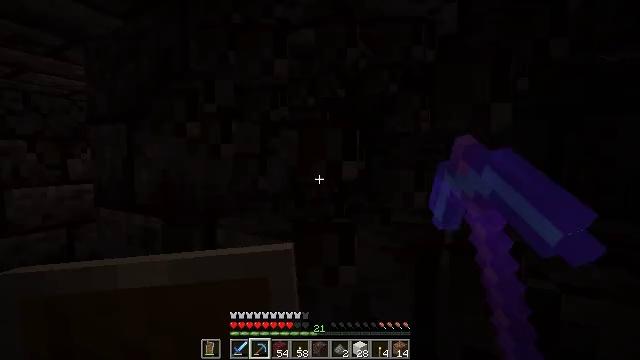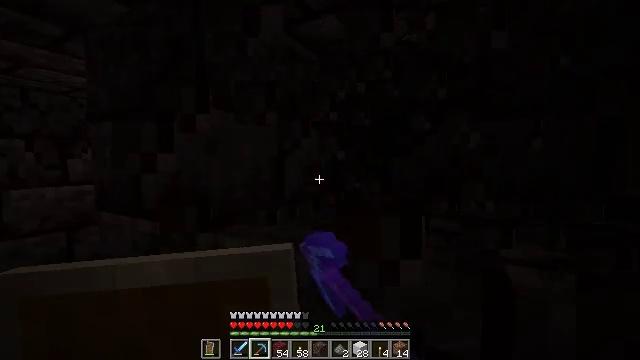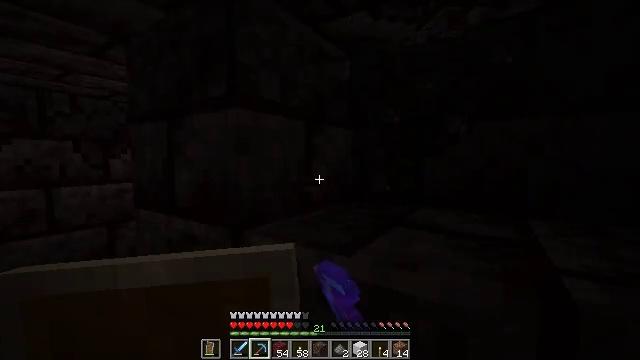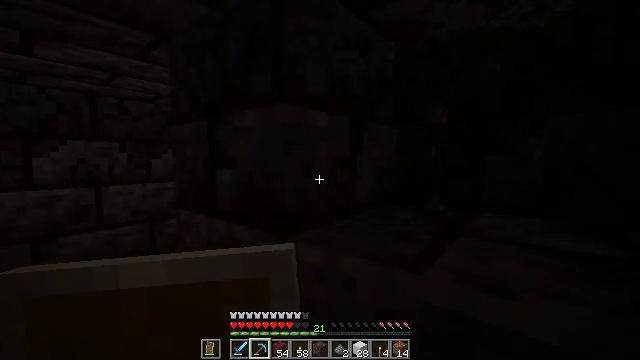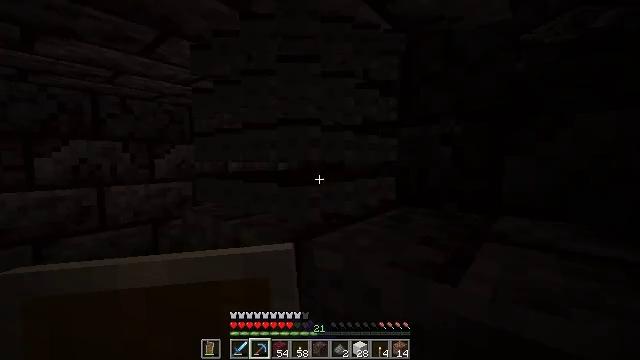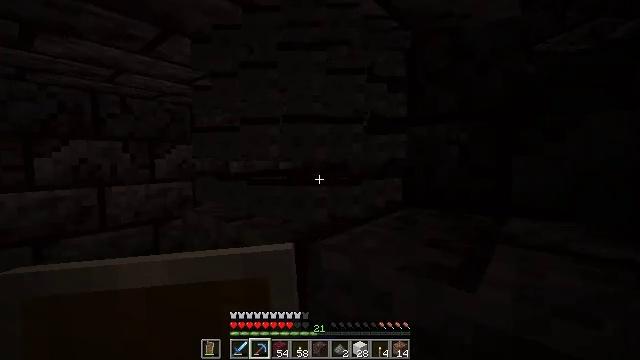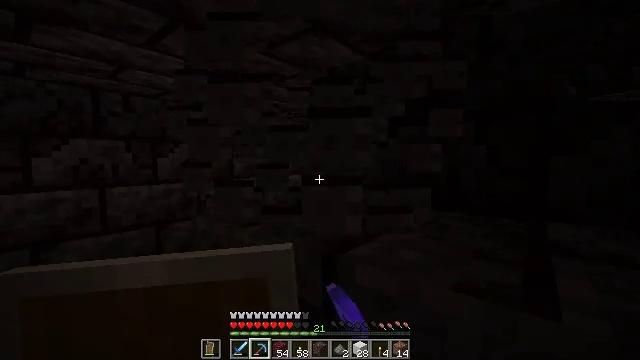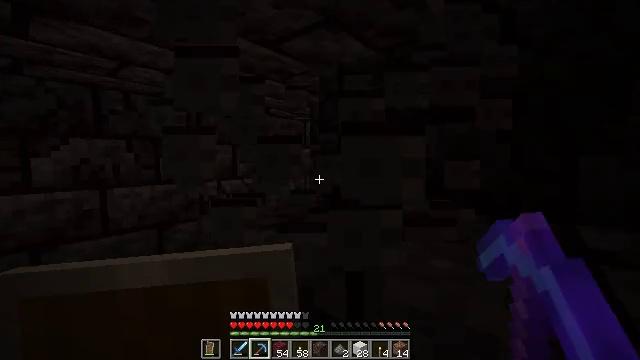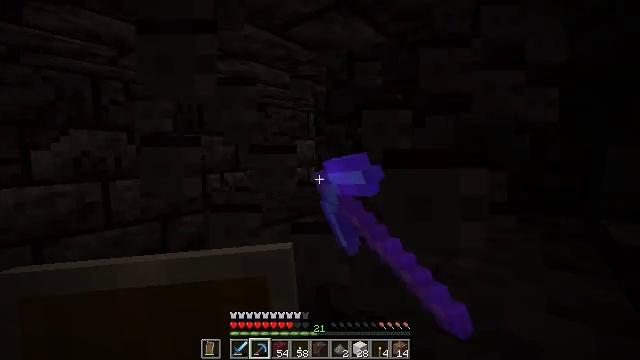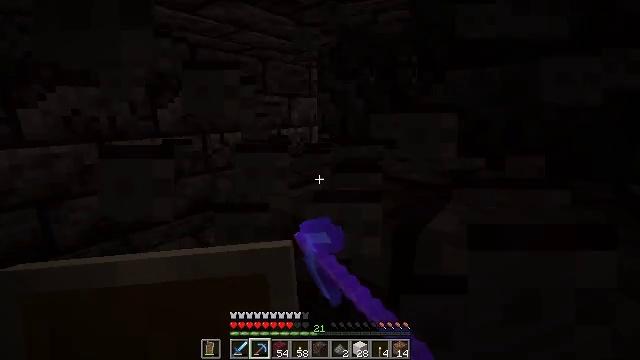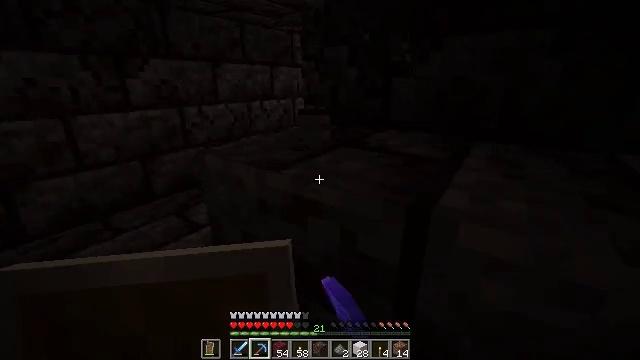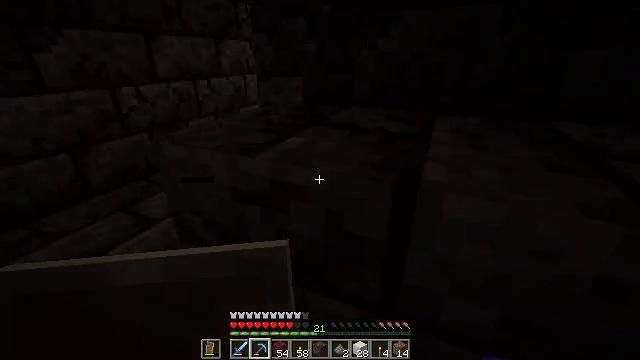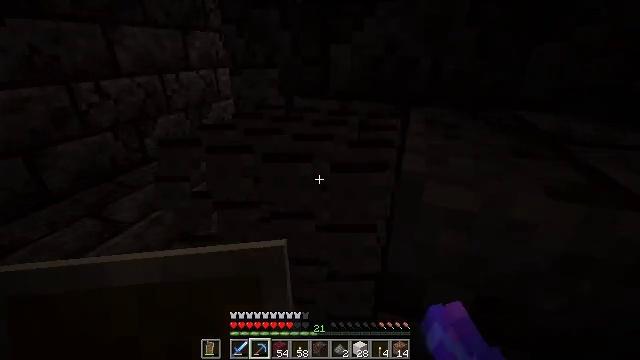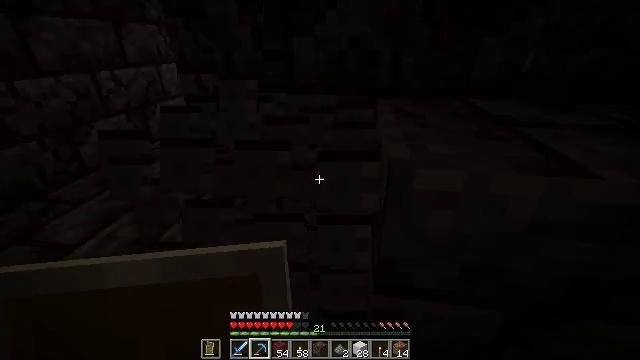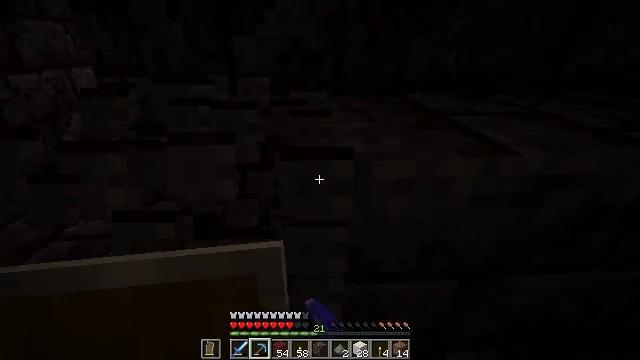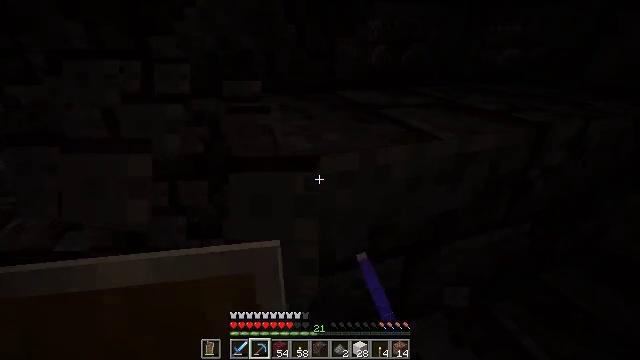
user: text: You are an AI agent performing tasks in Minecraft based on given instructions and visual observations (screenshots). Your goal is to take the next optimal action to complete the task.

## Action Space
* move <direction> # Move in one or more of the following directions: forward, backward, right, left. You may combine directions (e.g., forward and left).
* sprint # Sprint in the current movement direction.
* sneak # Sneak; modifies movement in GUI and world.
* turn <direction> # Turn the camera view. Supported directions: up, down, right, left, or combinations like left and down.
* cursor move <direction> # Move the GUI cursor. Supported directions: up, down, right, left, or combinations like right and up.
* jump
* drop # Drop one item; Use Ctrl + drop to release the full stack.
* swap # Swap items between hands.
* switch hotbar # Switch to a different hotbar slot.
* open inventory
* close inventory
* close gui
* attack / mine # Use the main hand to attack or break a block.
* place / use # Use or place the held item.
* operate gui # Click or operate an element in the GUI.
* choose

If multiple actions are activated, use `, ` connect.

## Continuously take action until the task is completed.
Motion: motion action
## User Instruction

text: Collect polished blackstone bricks by attacking them.
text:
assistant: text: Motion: move forward and move left, sneak, attack / mine
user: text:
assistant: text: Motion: move forward and move left, sneak, turn left, attack / mine
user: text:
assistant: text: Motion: move forward and move left, sneak, turn left, attack / mine
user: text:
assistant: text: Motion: move forward and move left, sneak, attack / mine
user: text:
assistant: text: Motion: move forward and move left, sneak, attack / mine
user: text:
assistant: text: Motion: move forward and move left, sneak, attack / mine
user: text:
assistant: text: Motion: move forward and move left, sneak, attack / mine
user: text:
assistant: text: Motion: move forward and move left, sneak, turn down, attack / mine
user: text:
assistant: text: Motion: move forward and move left, sneak, turn down, attack / mine
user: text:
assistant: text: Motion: move left, sneak, turn right and down, attack / mine
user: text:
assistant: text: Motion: move left, sneak, turn right and down, attack / mine
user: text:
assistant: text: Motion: move left, sneak, turn right and down, attack / mine
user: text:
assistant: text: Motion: move left, sneak, turn right and down, attack / mine
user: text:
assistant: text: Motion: move left, sneak, turn right, attack / mine
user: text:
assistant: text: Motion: move left, sneak, turn right, attack / mine
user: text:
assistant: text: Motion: move right, sneak, turn right, attack / mine
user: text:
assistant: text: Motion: move right, sneak, turn right, attack / mine
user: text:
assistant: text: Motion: move forward and move right, sneak, turn right, attack / mine
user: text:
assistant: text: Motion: move forward and move right, sneak, turn right, attack / mine
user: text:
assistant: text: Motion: move forward and move right, sneak, turn right, attack / mine
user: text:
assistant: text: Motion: move forward and move right, sneak, turn right, attack / mine
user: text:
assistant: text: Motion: move forward and move right, sneak, attack / mine
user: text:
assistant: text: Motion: move forward and move right, sneak, attack / mine
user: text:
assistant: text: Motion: move forward and move right, sneak, attack / mine
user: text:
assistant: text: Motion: sneak, attack / mine